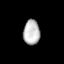
Tissue: lung
Cell type: Endothelial cells
Senescence score: 0.5861
Nuclear area (px): 402
Mean DAPI intensity: 187.022